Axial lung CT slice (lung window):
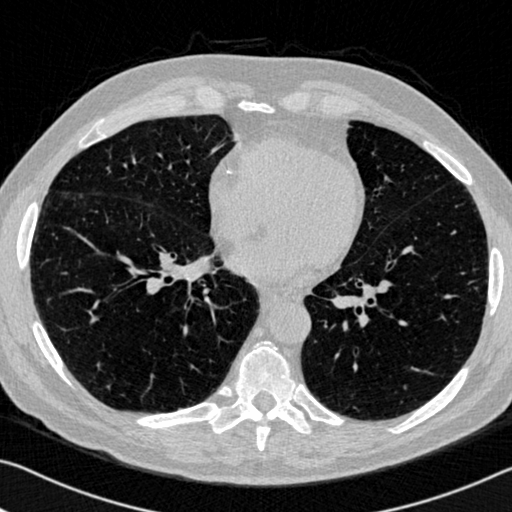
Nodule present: no